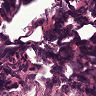
Metastatic tissue present: no